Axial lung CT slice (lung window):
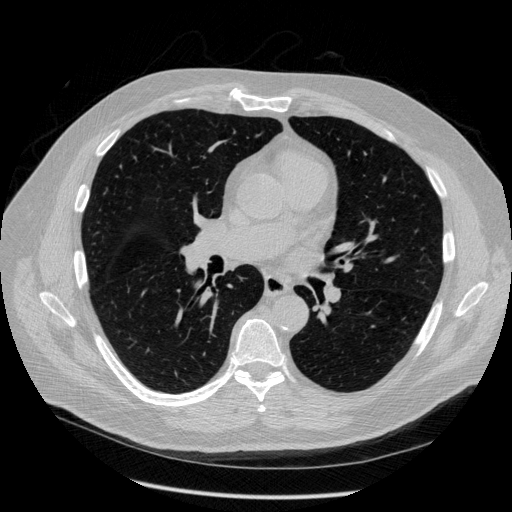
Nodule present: no